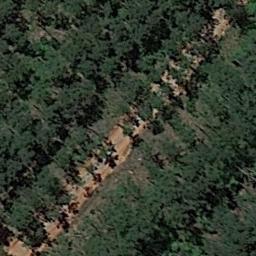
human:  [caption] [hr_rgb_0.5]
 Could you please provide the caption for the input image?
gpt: There is a road goes through the forest .

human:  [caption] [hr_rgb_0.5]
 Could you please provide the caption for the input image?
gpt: There is a bare land in this forest .

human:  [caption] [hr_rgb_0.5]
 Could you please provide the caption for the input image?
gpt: A narrow earth road passes through the dense forest with many neat rows of green trees .

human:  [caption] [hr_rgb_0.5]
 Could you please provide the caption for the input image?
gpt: The forest has a lot of evenly distributed green trees and a road goes through the forest .

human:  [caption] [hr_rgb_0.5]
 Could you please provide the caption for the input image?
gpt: A green forest with some brown bare land .